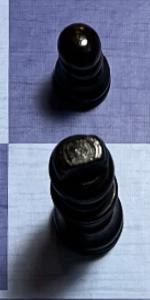
Label: King_Black